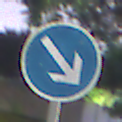
Verkehrszeichen: VorgeschriebeneVorbeifahrtRechts
Umgebung: Outdoor, Suburban
Tageszeit: Night
Wetter: PartlyCloudy
Licht: Artificial
Jahreszeit: NotSpecified
Kontrast: HighContrast